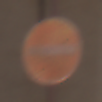
Verkehrszeichen: VerbotDerEinfahrt
Umgebung: Outdoor, Urban
Tageszeit: Midday
Wetter: Overcast
Licht: Natural
Jahreszeit: NotSpecified
Kontrast: LowContrast